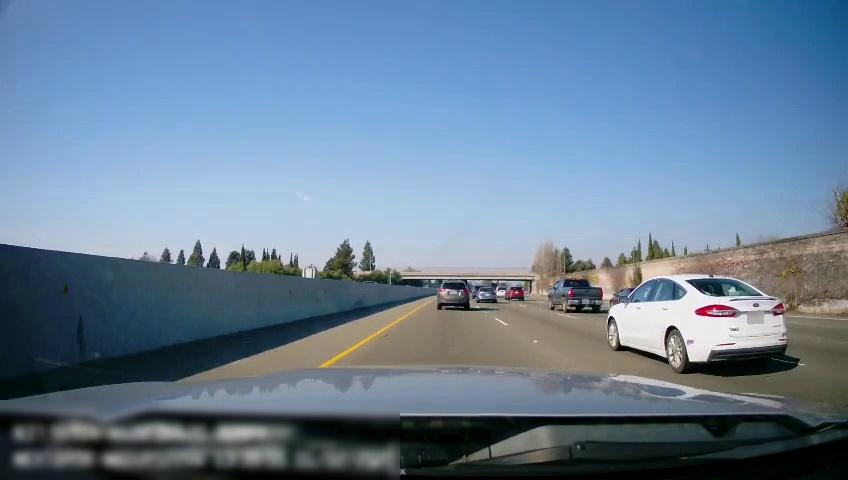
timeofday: Day
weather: Sunny
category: Drivable Space
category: Vehicles | Van
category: Vehicles | Car
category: Vehicles | SUV
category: Vehicles | Truck
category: Vehicles | Car
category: Vehicles | SUV
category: Vehicles | Car
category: Vehicles | SUV
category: Lanes | Alternate Lane
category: Lanes | Alternate Lane
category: Lanes | Current Lane
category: Lanes | Current Lane